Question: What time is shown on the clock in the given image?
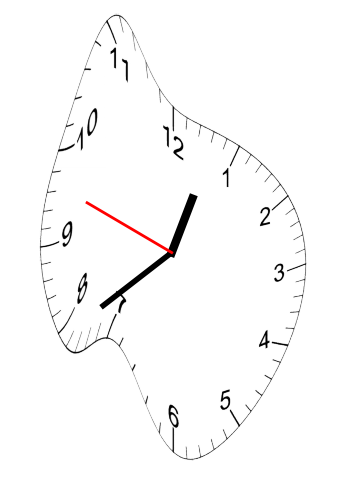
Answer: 12:38:48